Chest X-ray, PA view. Patient: 29 years old, sex M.
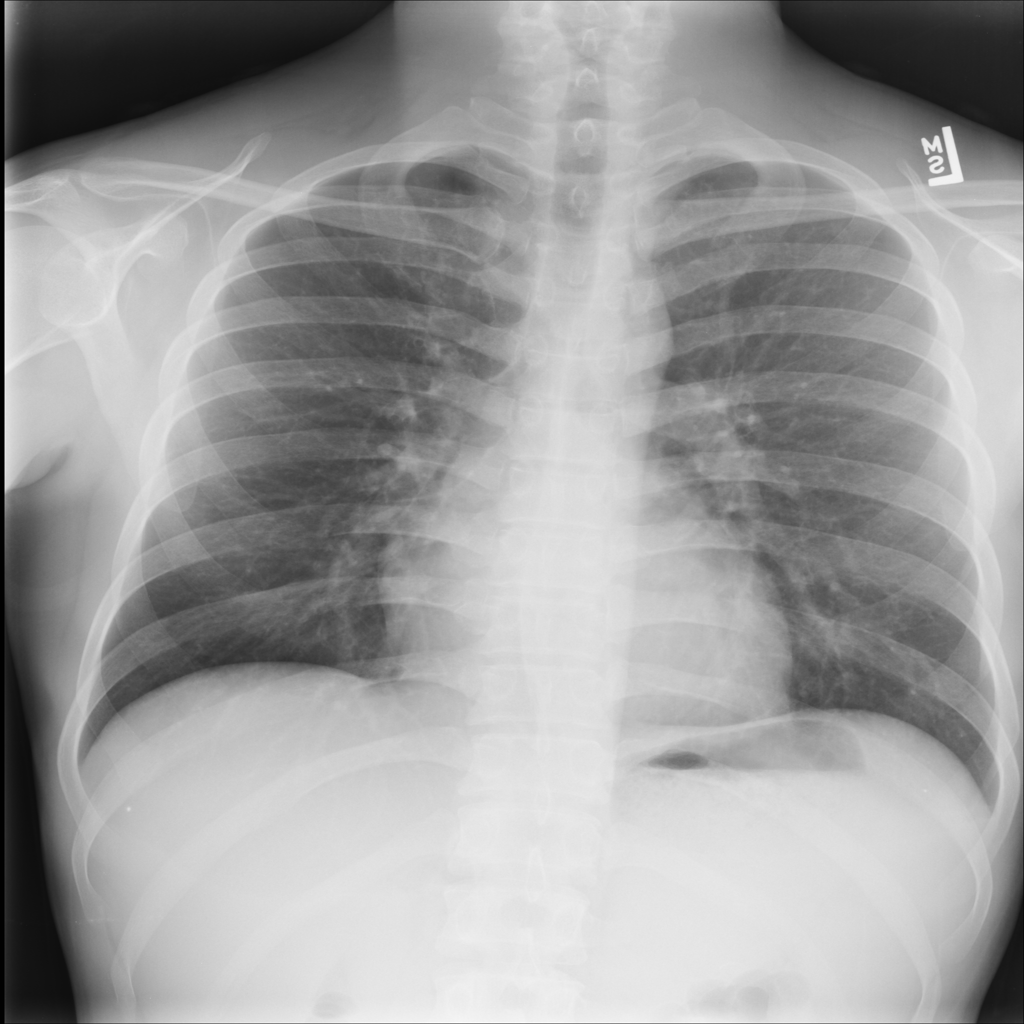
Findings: No Finding